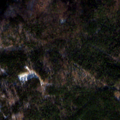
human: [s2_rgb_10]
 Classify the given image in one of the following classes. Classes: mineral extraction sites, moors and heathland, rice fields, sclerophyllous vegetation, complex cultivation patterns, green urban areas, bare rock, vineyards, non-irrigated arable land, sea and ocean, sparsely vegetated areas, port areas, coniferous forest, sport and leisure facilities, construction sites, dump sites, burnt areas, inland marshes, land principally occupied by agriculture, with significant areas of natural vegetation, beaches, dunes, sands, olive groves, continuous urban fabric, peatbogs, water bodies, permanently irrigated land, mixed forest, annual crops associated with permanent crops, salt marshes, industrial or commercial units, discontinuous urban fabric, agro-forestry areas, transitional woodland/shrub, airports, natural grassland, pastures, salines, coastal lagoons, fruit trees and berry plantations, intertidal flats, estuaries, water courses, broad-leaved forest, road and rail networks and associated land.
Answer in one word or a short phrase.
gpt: broad-leaved forest, coniferous forest, mixed forest